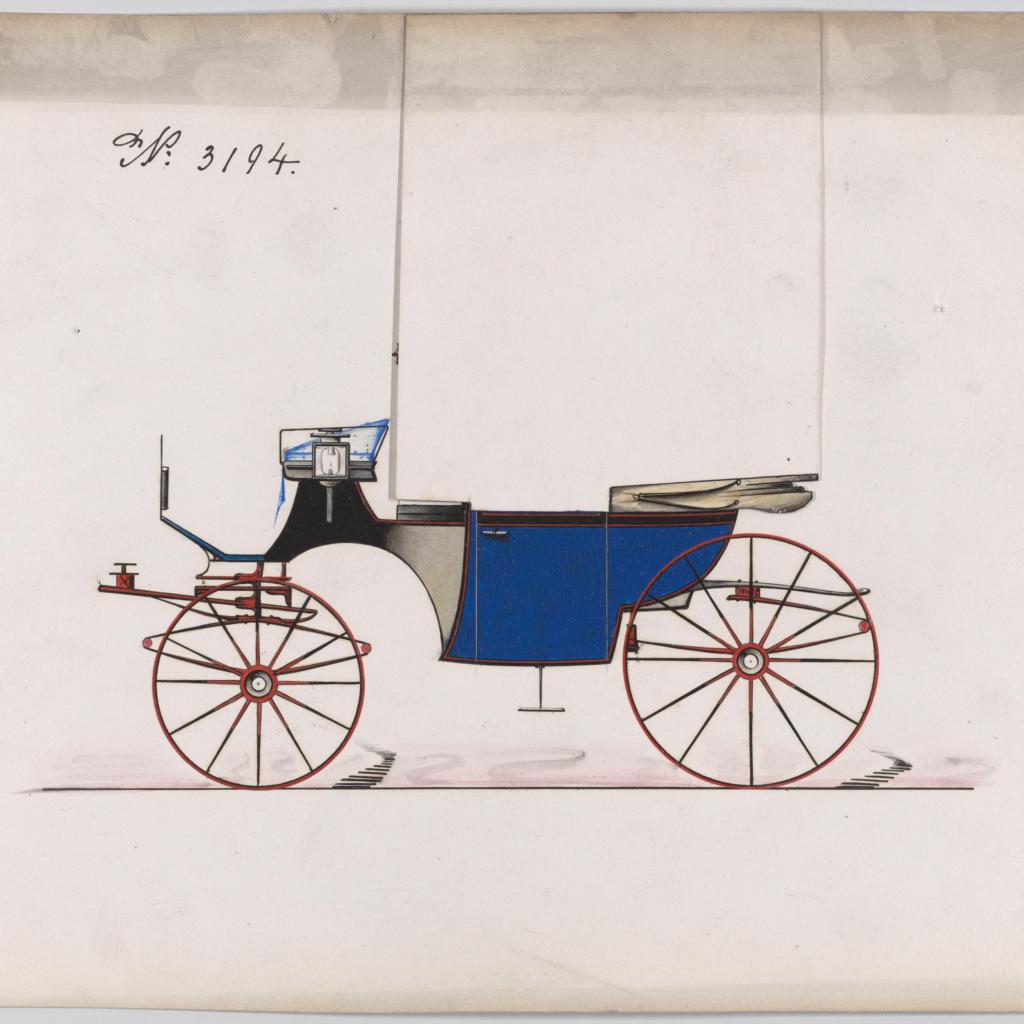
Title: Design for Landaulet, no. 3194
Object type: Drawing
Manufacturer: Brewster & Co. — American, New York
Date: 1876
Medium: Pen and black ink, watercolor and gouache with gum arabic
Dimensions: Sheet: 7 1/8 x 9 3/4 in. (18.1 x 24.8 cm)
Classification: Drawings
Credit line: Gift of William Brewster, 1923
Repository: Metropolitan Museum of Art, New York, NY